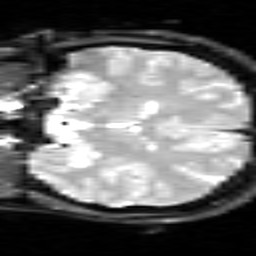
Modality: inplaneT2
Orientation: coronal
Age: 24
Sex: female